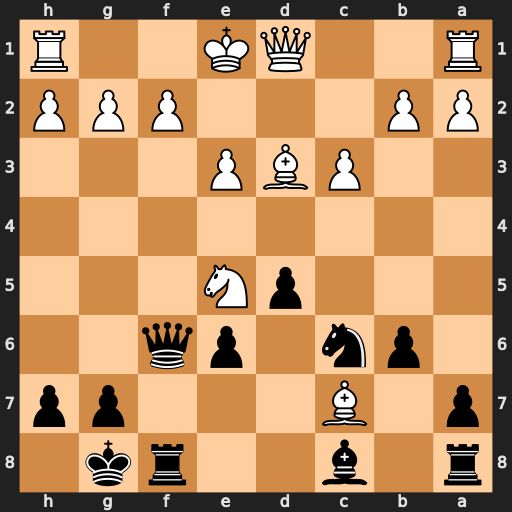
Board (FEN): r1b2rk1/p1B3pp/1pn1pq2/3pN3/8/2PBP3/PP3PPP/R2QK2R
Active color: b
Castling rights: KQ
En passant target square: -
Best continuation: Qxf2#